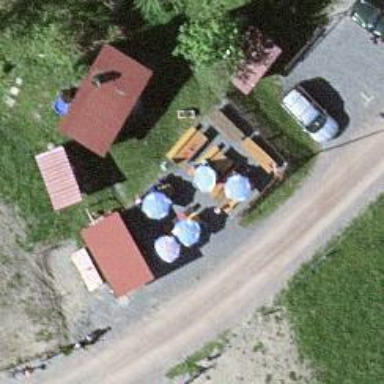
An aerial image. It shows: Kiosk shop.